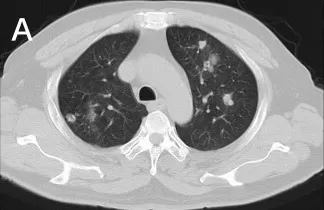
Chest CT and pelvic MRI after 5 circles etoposide chemotherapy. 80% decrease in size of measurable lung nodules.
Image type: radiology (ct)